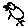
Label: bird